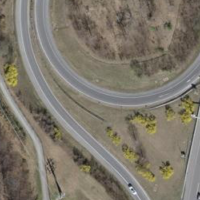
EUNIS habitat code: 57
Species observed at this site:
Saponaria ocymoides